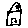
Label: house